Question: So I'm currently working on a Sublime Text plugin [my firt] that displays pips in the gutter that match colors in lines of css. Similar to what JetBrains does:

I have a bit of a problem though. As far as I can tell when adding a region I can only give the region a scope which the template then themes. Now I could write out a template file that defines every hex code as a scope and a theme to match but that sounds ghastly. Is there a better way to do this? Is it possible to color a region separately from the theme? I'm very new to ST plugins so if there's a crucial piece of the docs I've missed let me know :)
Here's a very stripped down version of my plugin to show how I'm achieving this currently:
'''
import sublime, sublime_plugin
class FooCommand(sublime_plugin.TextCommand):
def run(self, edit):
regions = [s for s in self.view.sel()]
for region in regions:
lines = self.view.split_by_newlines(region)
for index, line in enumerate(lines):
self.view.add_regions("csspip-{0}".format(index), [line], "csspip", "dot",
sublime.HIDDEN | sublime.PERSISTENT)
'''
Make a selection and run 'view.run_command('foo')' from the console to see what it does currently [not much].
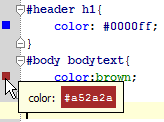
Answer: So it turns out someone has already done what I was trying to do, and I was searching for the wrong things. It's called Gutter Color.
They're actually calling imagemagick to create a custom icon file for every color sublime sees. Which sounds insane, but is the only way to do it [apparently]. I wont quote the code because context is required, but if you got the following line you can work out what they did to make it work:
<URL>